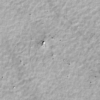
Label: not_dusty